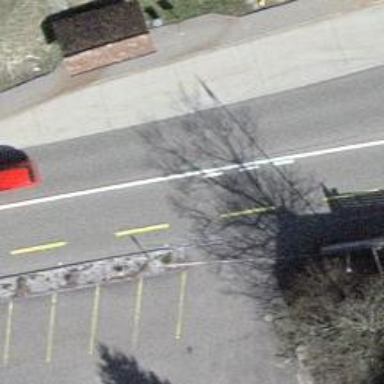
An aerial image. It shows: Bus stop equipped with public transport stop position.